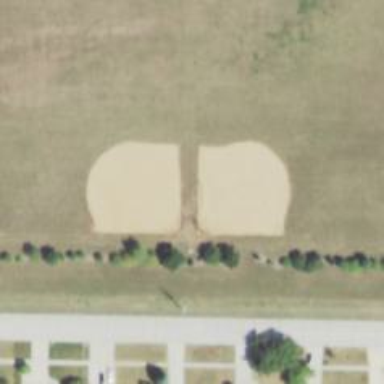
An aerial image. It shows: Baseball pitch for leisure and sports activities.